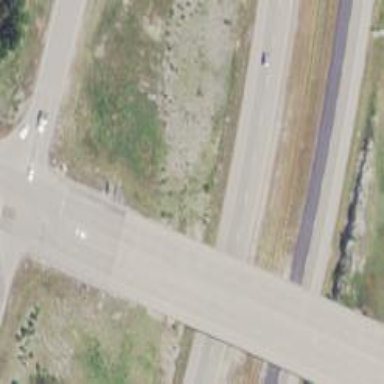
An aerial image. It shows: Secondary road bridge on expressway.